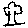
Label: tree